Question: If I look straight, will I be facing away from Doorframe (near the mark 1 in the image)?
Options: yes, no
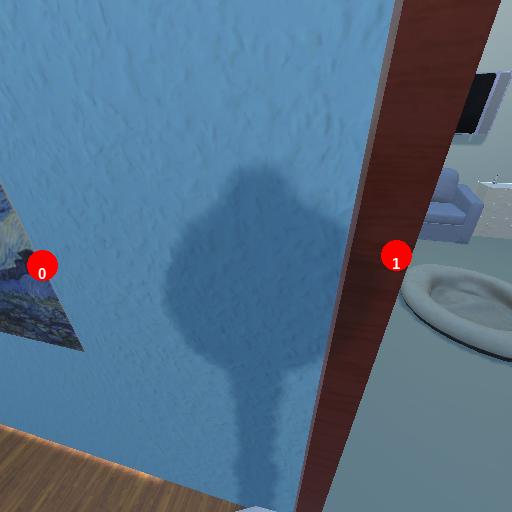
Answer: yes